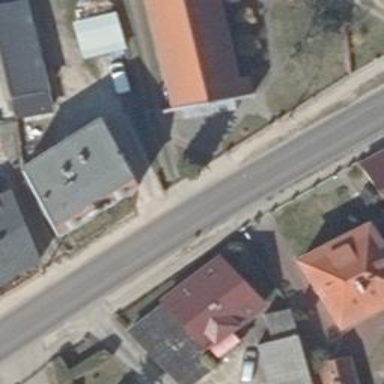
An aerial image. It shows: Simple and straightforward house.